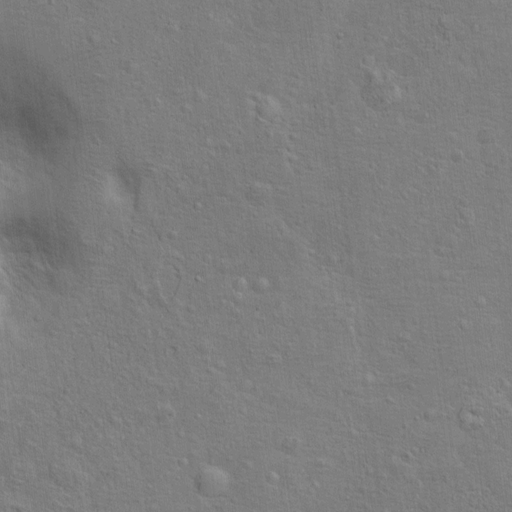
Objects detected: cone